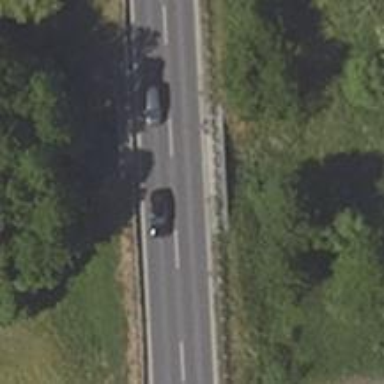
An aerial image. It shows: Asphalt bridge for motor vehicles on primary highway.